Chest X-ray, AP view. Patient: 56 years old, sex M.
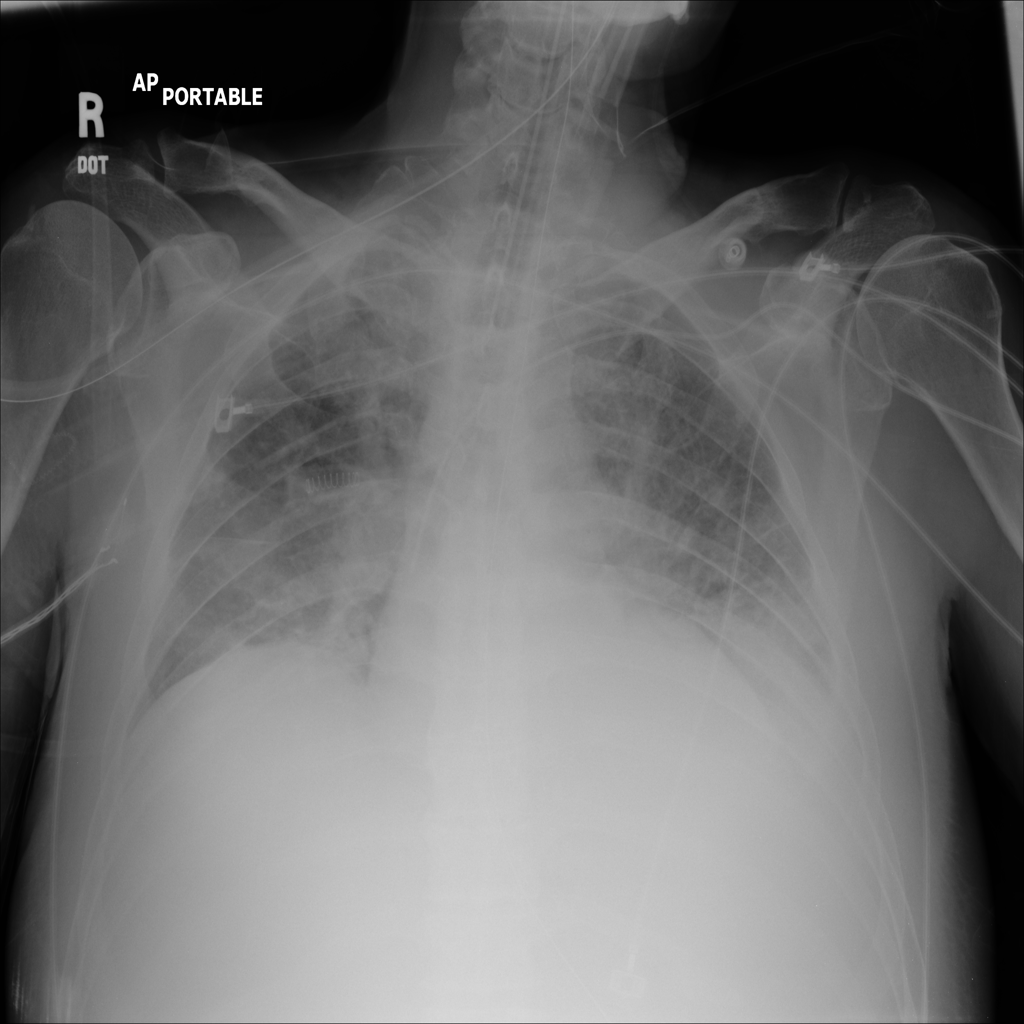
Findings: Atelectasis, Edema